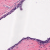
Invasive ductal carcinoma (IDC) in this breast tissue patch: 0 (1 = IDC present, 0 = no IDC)